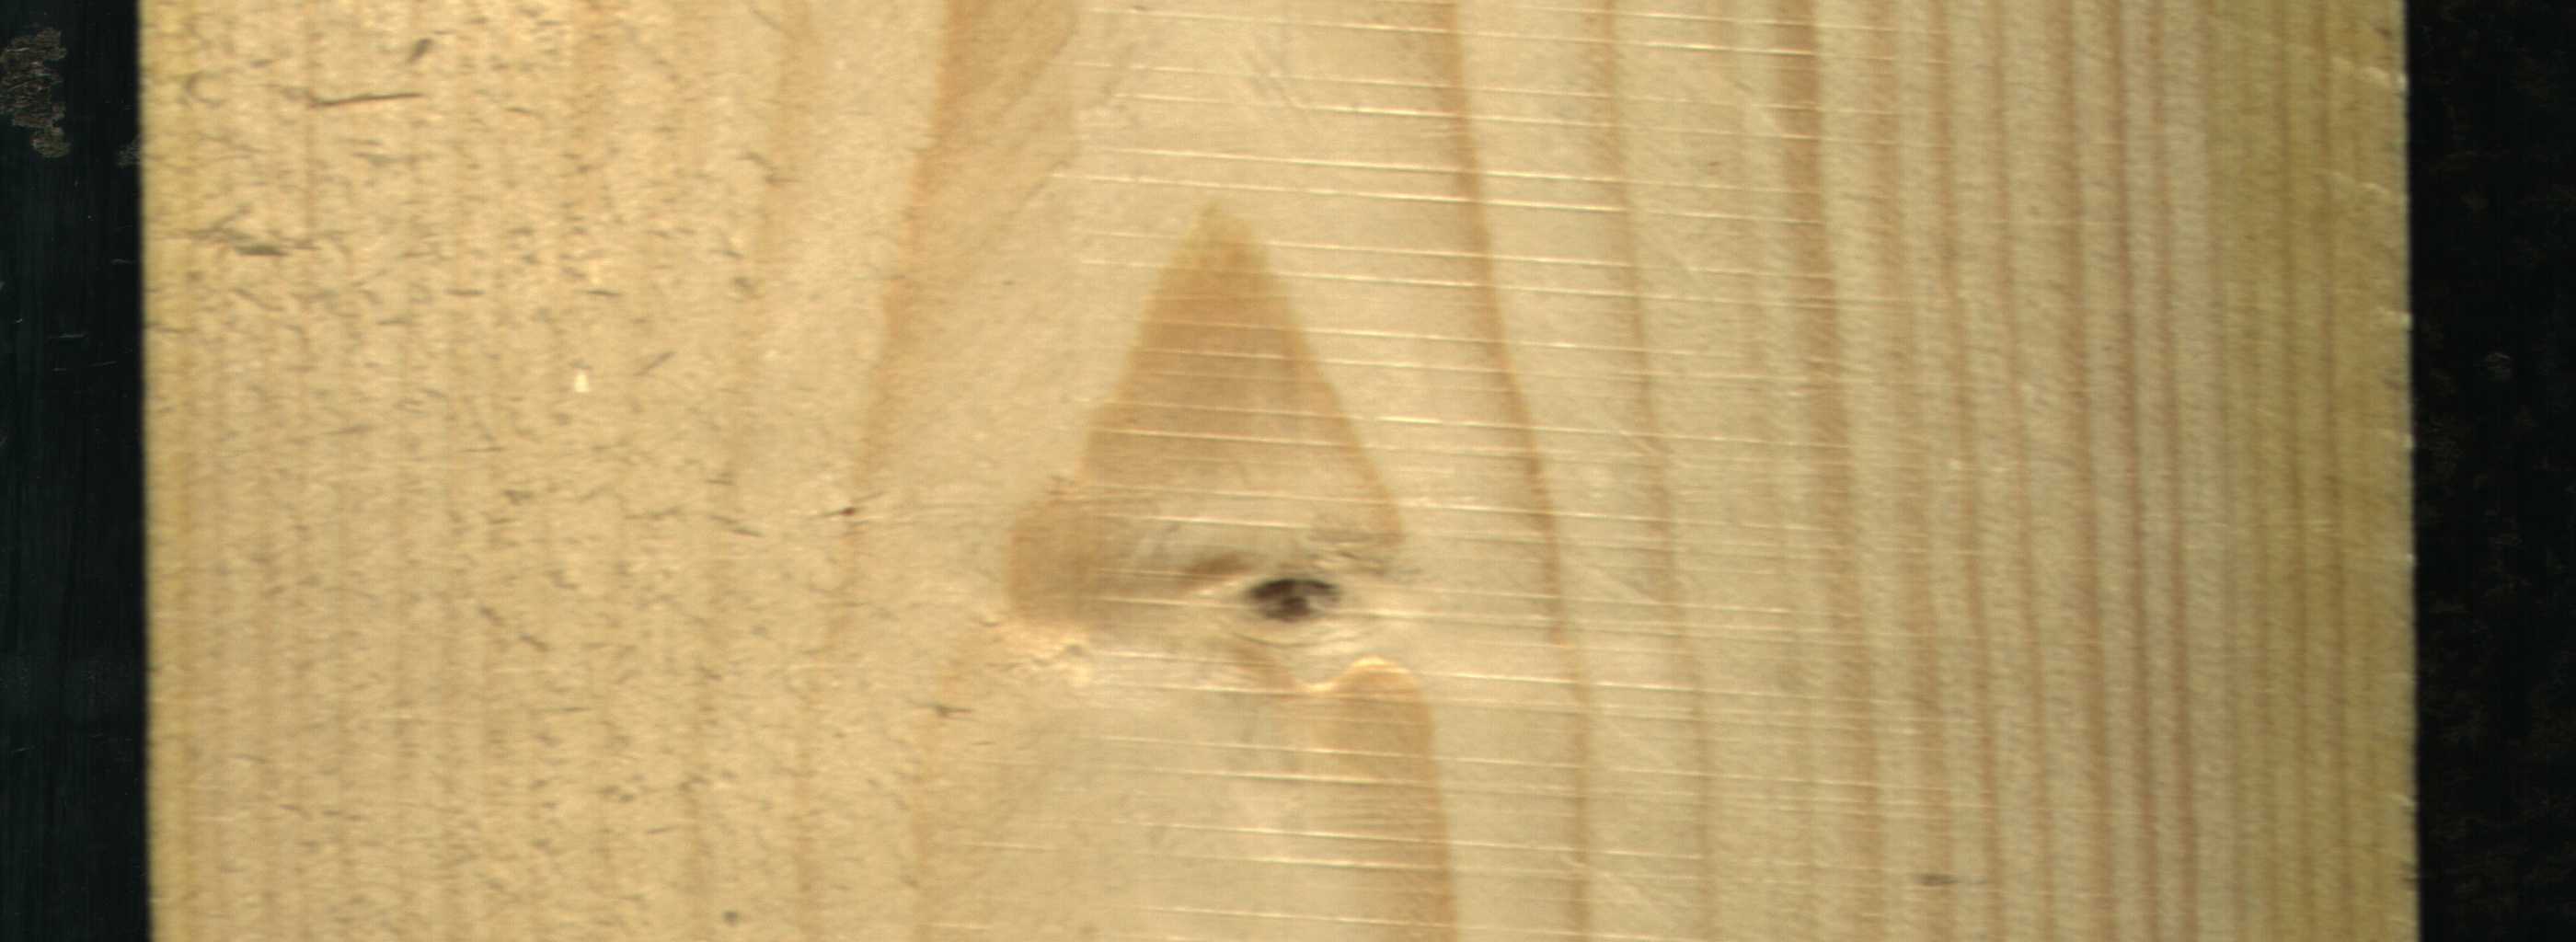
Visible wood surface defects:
Dead_Knot